Field crop: maize
Growth stage: 2
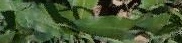
Species: maize